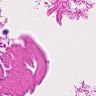
Metastatic tissue present: no